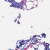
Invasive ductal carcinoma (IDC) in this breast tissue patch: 0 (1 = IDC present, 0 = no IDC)